Question: Alright so I've two 'ViewController'. One is the root and the other one is a filterView that applies some filters on root view controller. FilterView has a 'TableView' on it with multiple selection options. When I tap the 'UIButton' on root view, it shows the filter view which has the table and I select multiple options form it and when I dismiss the filterView it successfully dismiss it and by using a delegate method it successfully made changes to the 'RootViewController'.
See the image below to have a more clear picture. The button on left (Three Horizontal Bars) will show the filter view controller and similarly the down button shows root view again.

My question is that when I again taps on the button it load the whole table all over again. With no selected value. I want it to hold the checked values so that user can un-check them and check new filter values.
When user taps the filter button here is the code which I'm using:
'''
- (IBAction)filterButton:(id)sender
{
FilterViewController *arvc = [self.storyboard instantiateViewControllerWithIdentifier:@"FilterView"];
[self presentViewController:arvc animated:YES completion:nil];
}
'''
And for back button on FilterView I'm using this:
'''
[self dismissViewControllerAnimated:YES completion:nil];
'''
So what should i write in back button so that it should keep the multiple checked rows and show if the user view it again. Or something which hide it in the background and show when needed.
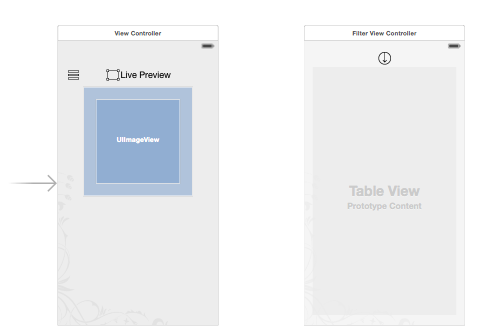
Answer: In your '.h' file assign a variable 'FilterViewController *fvc;'
In your '.m' file write this line in 'ViewDidLoad' Method.'fvc = [self.storyboard instantiateViewControllerWithIdentifier:@"FilterView"];'
Copy/Paste the code below as your '- (IBAction)filterButton:(id)sender'-
'''
(IBAction)filterButton:(id)sender
{
[self presentViewController:fvc animated:YES completion:nil];
}
'''
That's it!